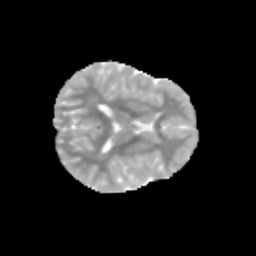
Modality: MD
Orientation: axial
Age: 9
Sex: female
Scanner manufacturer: siemens
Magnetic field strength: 3 T
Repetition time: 3.8 s
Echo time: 0.07 s